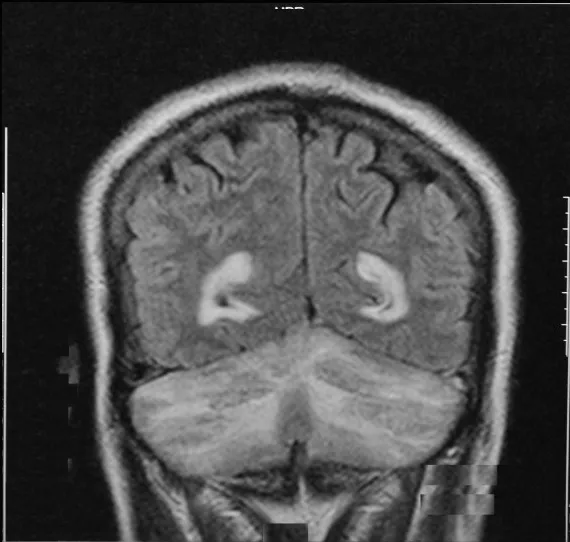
Coronal magnetic resonance imaging showing hyperintense areas in his cerebellar white matter in a T2-weighted sequence.
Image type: radiology (mri)